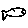
Label: fish